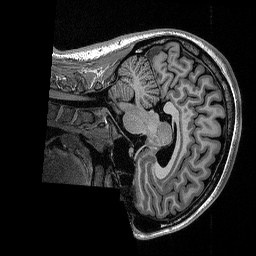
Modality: T1w
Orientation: sagittal
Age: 31
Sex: female
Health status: healthy
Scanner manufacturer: siemens
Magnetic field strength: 1.5 T
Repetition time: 2.73 s
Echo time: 0.00357 s